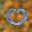
Label: 0